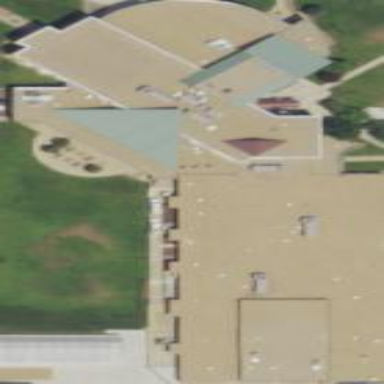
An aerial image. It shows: School building.